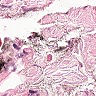
Metastatic tissue present: no